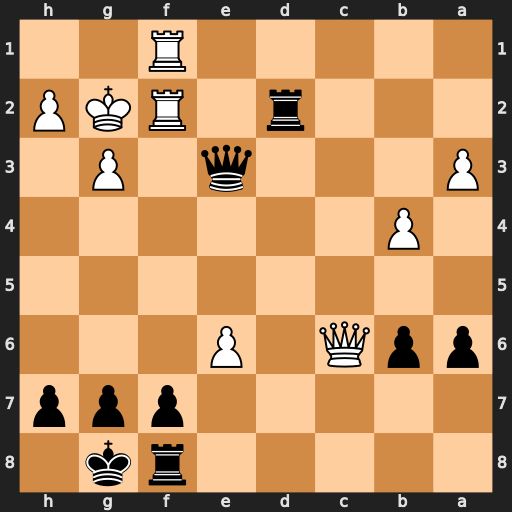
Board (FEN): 5rk1/5ppp/ppQ1P3/8/1P6/P3q1P1/3r1RKP/5R2
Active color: b
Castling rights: -
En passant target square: -
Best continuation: fxe6 Qxe6+ Qxe6